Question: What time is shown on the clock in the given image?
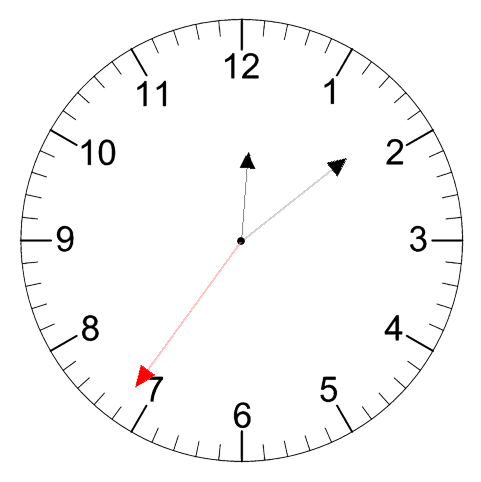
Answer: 12:08:36